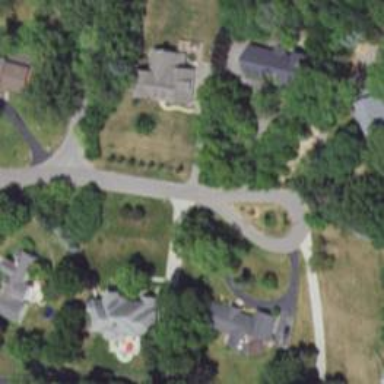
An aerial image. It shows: Driveway leading to service road.